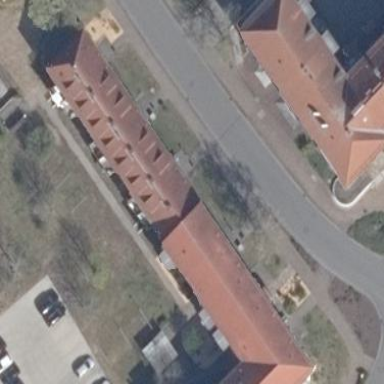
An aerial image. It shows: Residential building with gabled red roof.